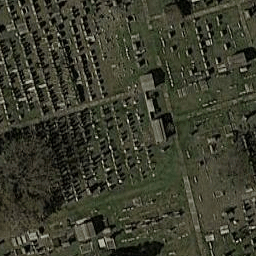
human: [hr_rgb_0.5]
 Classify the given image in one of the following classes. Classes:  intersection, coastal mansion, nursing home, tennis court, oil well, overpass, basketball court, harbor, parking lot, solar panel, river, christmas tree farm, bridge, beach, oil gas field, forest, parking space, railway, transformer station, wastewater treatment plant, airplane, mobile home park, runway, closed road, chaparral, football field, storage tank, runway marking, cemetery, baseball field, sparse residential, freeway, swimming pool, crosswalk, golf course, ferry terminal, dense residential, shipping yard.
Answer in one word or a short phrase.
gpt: cemetery